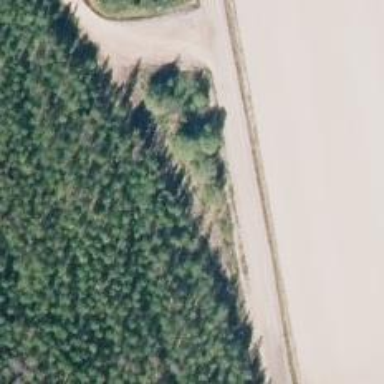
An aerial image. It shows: Path.